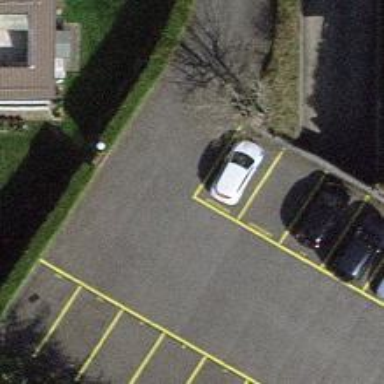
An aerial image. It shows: Road serving as parking aisle.